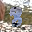
Label: 8